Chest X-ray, PA view. Patient: 60 years old, sex F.
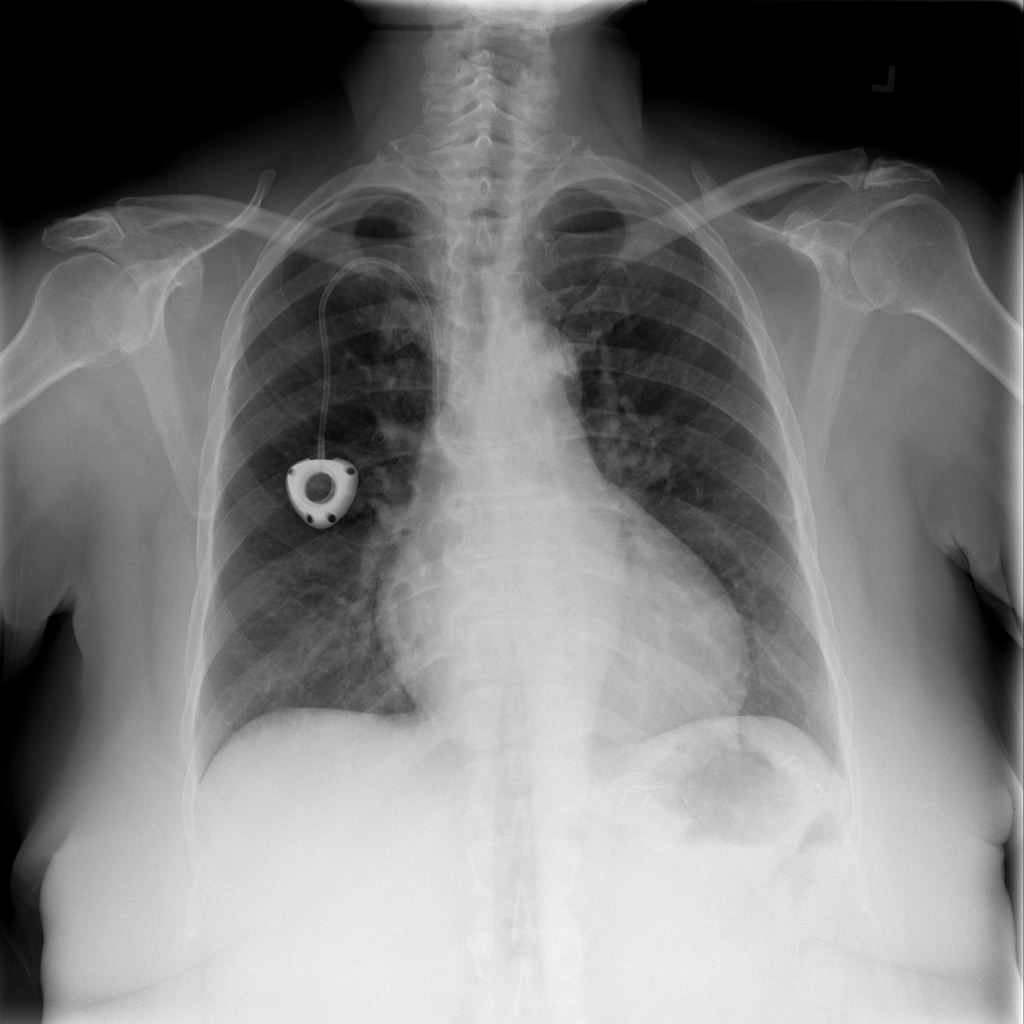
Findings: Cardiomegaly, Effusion